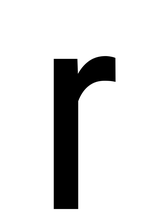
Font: Roboto_Condensed_Regular